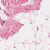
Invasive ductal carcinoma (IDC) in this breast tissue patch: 0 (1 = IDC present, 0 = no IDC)